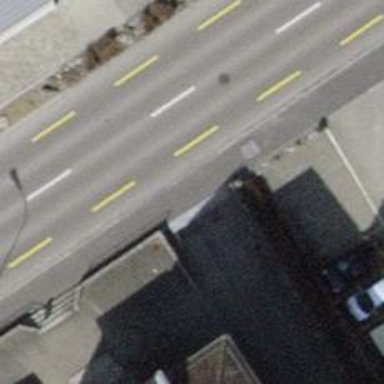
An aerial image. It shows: Crossing on the road.